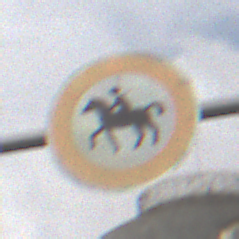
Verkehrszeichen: VerbotReiter
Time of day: MorningAfternoon
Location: Outdoor (Suburban)
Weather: Overcast
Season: NotSpecified
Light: Natural